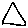
Label: triangle